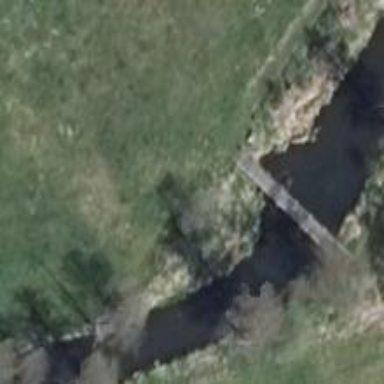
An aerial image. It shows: Path on bridge.